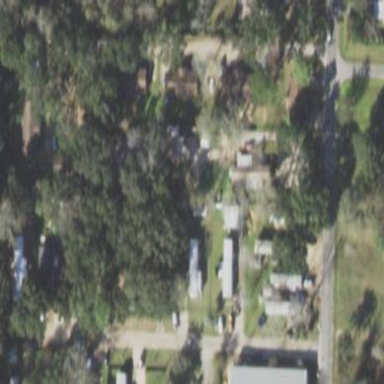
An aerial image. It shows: Residential area designated as trailer park.